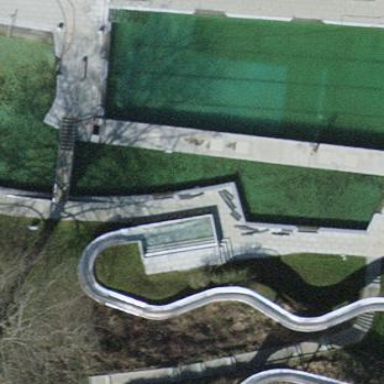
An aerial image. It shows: Swimming pool located in leisure land.